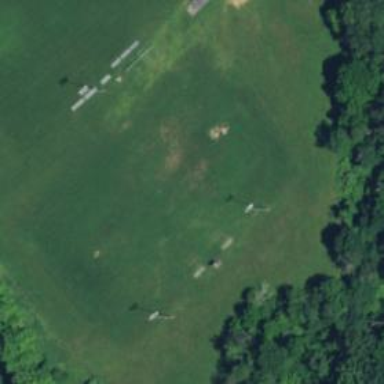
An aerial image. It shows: Soccer pitch designated for leisure and sports activities.